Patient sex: M
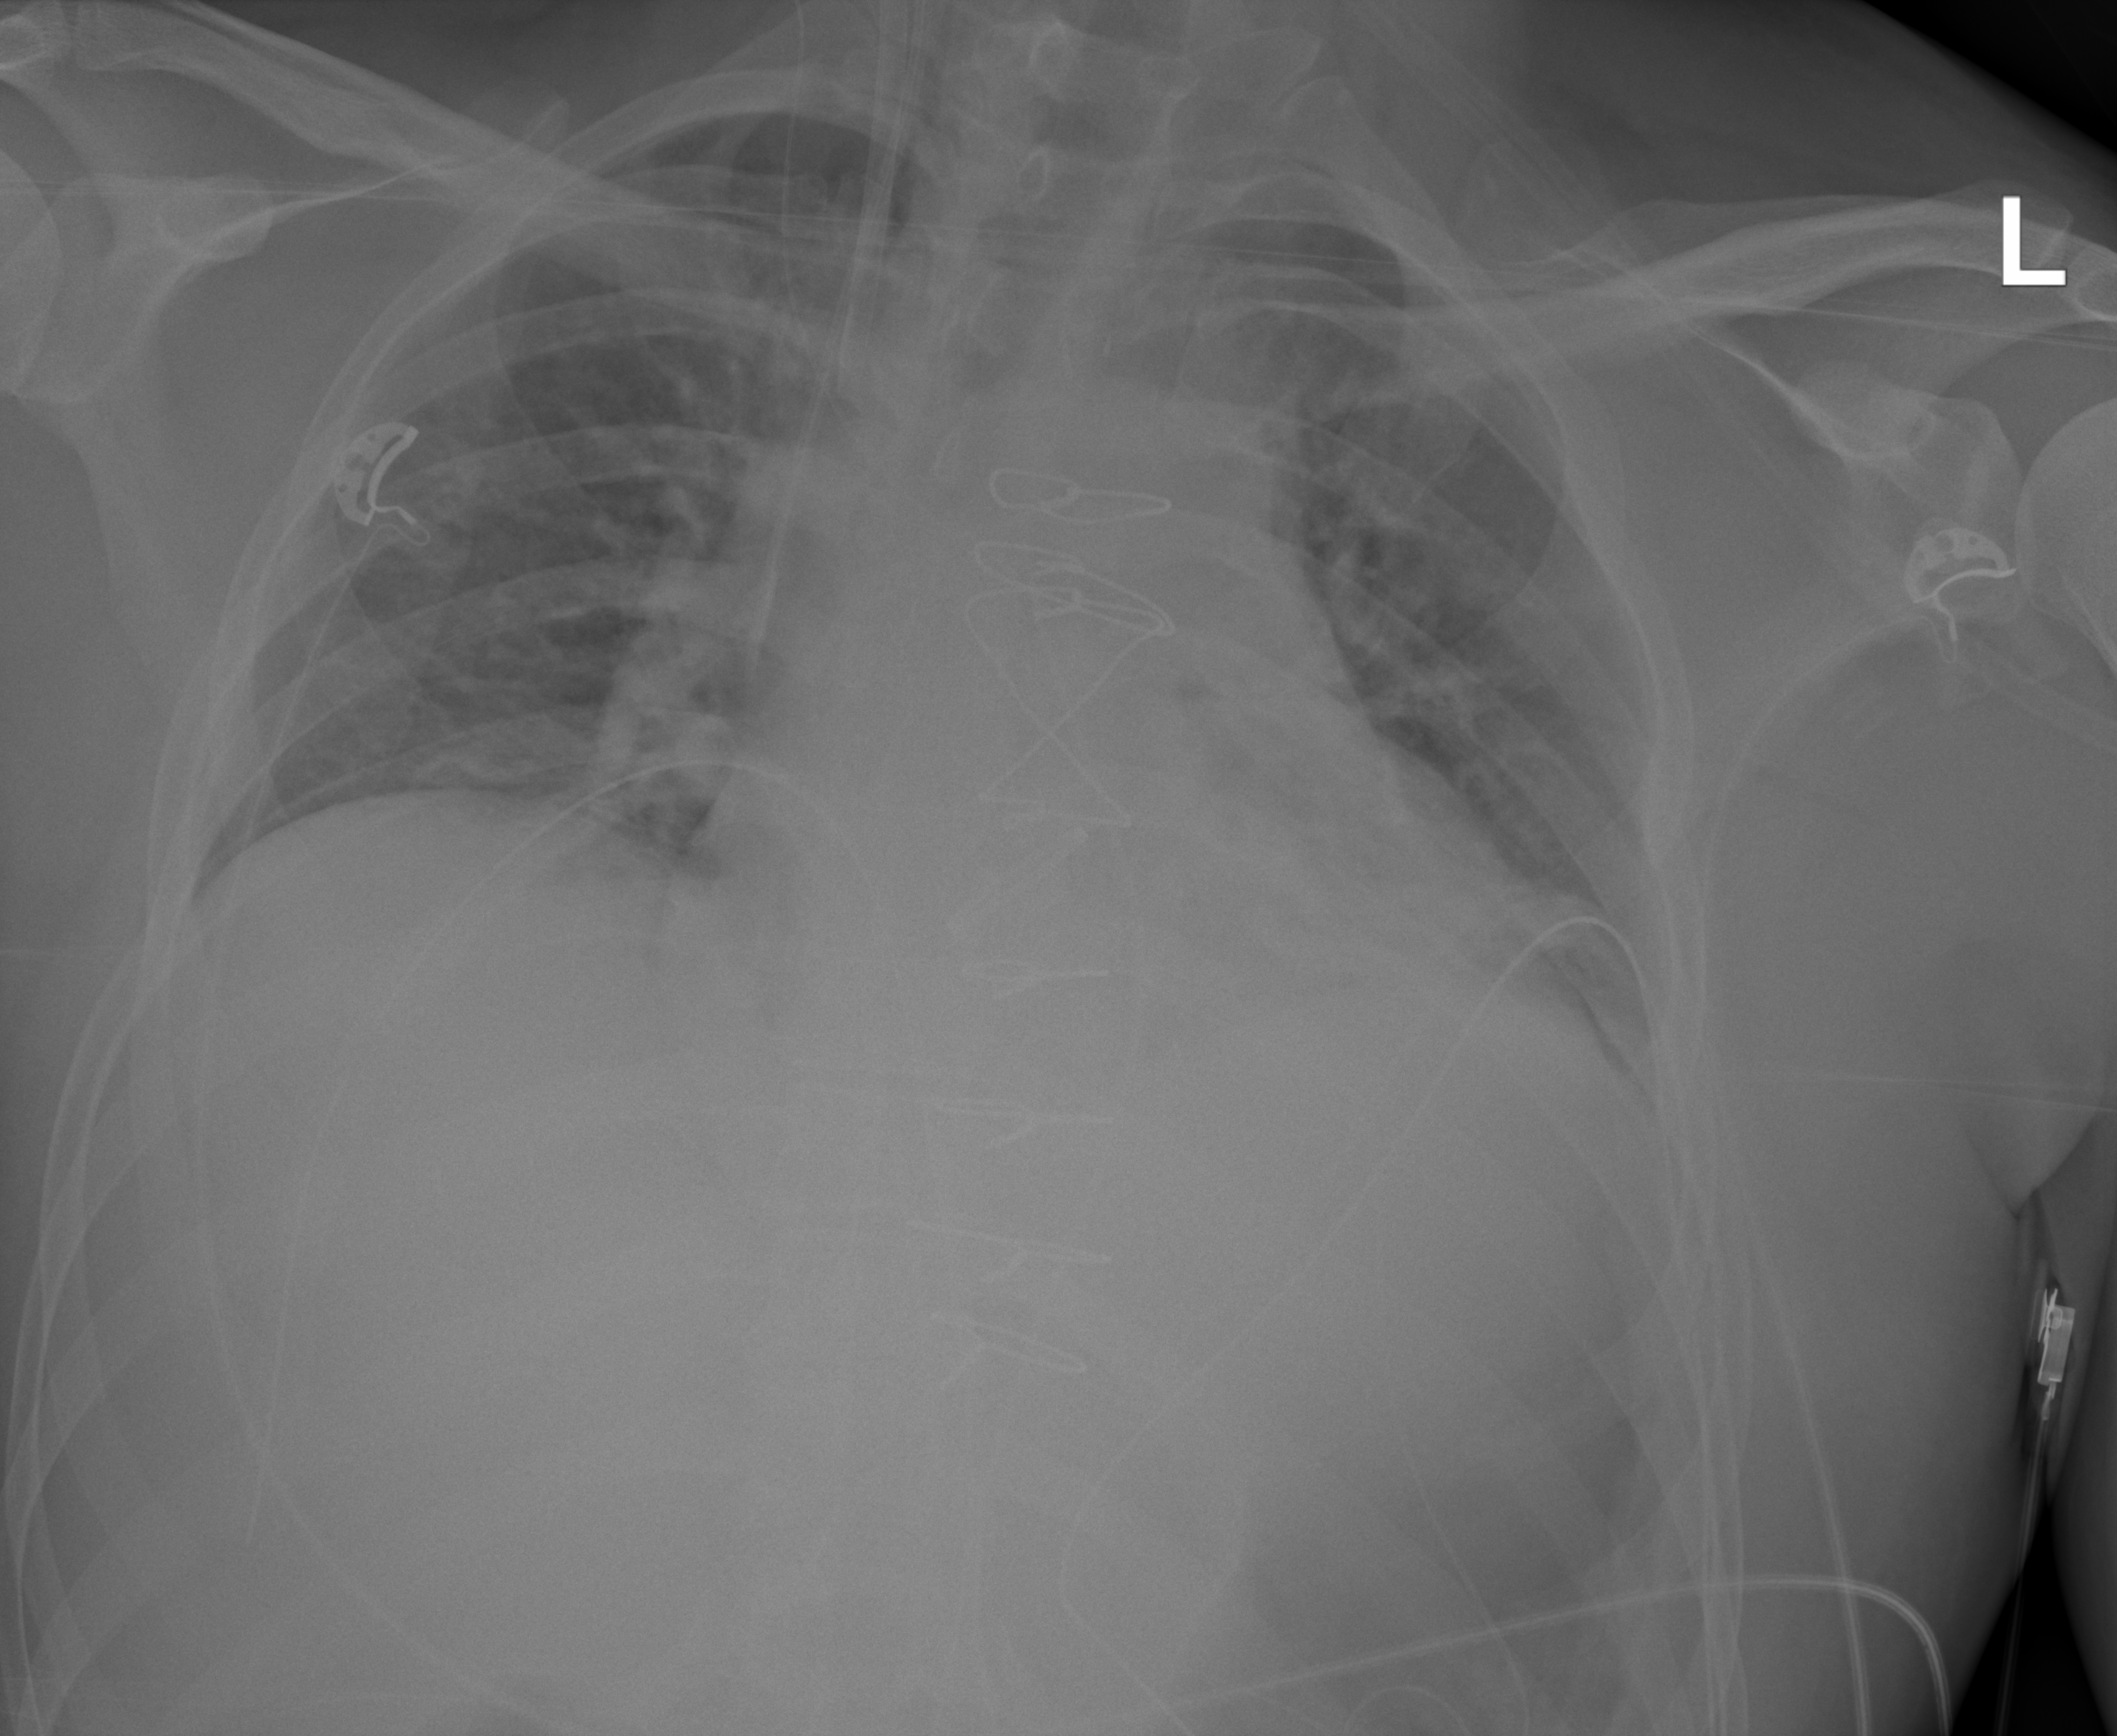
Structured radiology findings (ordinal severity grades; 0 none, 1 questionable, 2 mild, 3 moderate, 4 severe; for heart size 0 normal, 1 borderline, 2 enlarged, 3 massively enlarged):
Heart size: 2
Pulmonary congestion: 2
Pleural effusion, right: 0
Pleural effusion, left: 2
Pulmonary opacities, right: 0
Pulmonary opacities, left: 0
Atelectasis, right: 2
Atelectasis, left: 2